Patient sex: M
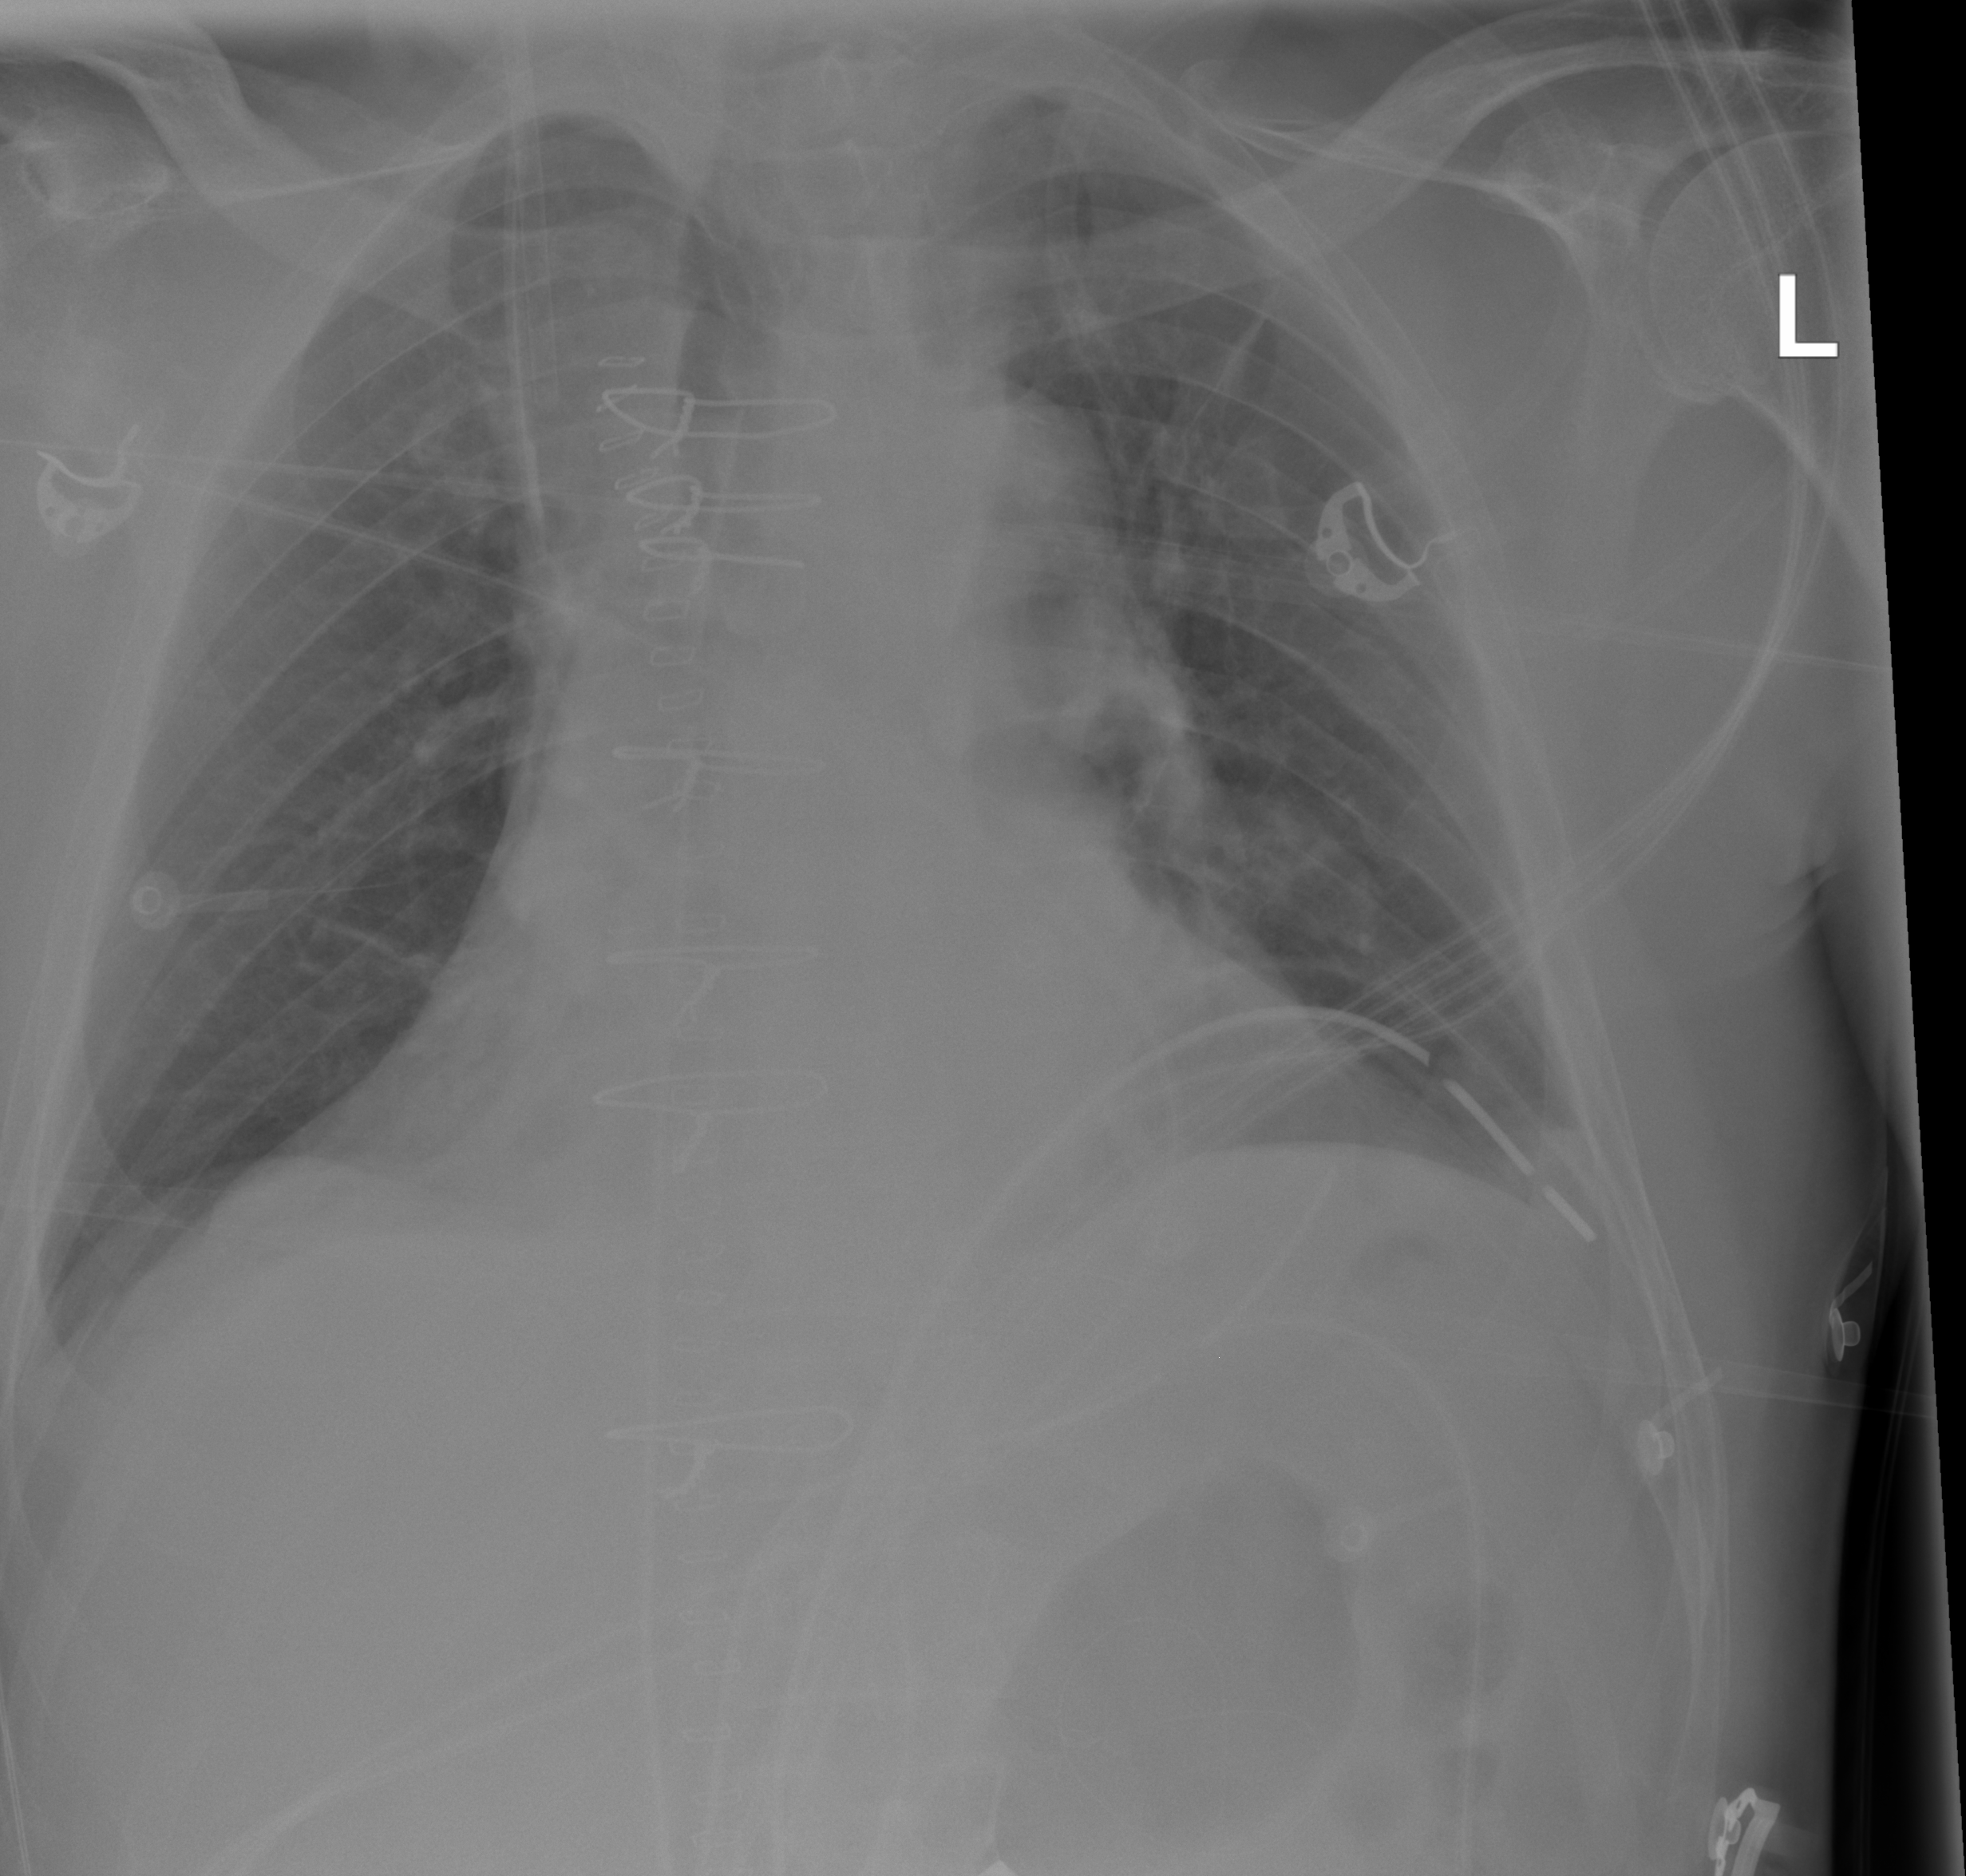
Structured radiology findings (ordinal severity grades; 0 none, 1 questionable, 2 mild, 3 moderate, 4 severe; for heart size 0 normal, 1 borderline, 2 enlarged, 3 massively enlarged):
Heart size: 1
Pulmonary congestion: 1
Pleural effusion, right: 0
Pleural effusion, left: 0
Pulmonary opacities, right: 0
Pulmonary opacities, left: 1
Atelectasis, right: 0
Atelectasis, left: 2